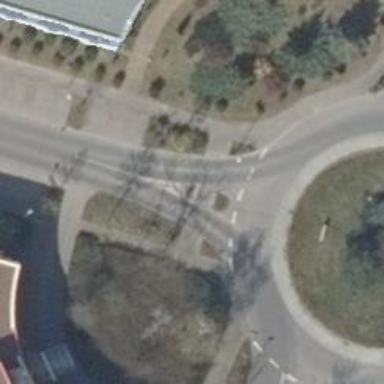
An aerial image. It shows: Unmarked crossing with pedestrian island.